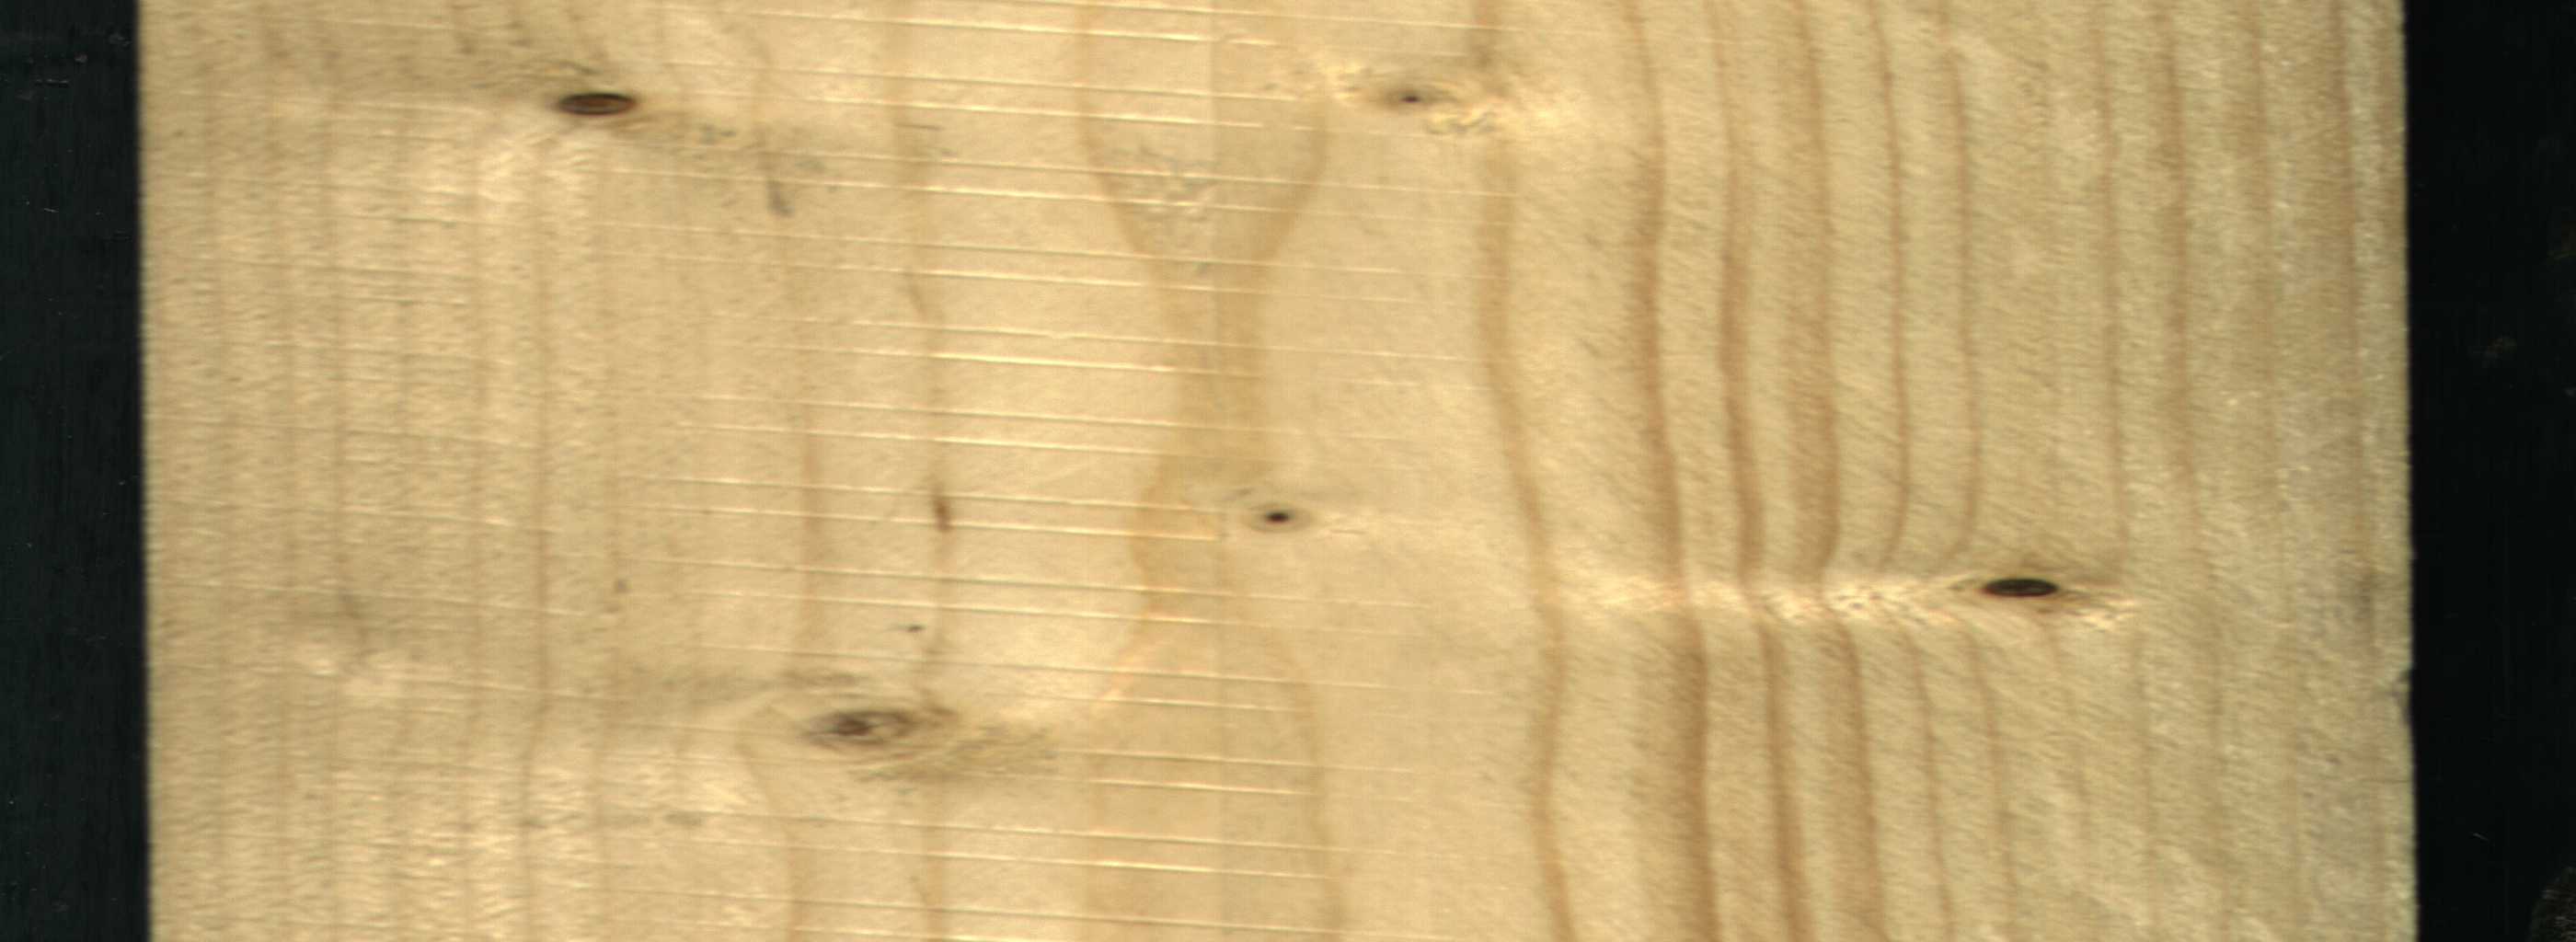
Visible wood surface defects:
Dead_Knot
Dead_Knot
Live_Knot
Live_Knot
Live_Knot